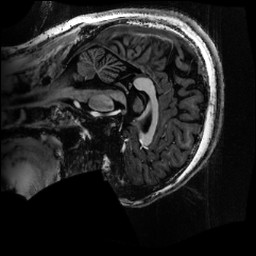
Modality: MP2RAGE
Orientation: sagittal
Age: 20
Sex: male
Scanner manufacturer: siemens
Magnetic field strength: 6.98 T
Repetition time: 6 s
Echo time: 0.00283 s